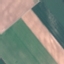
Land use / land cover class: AnnualCrop